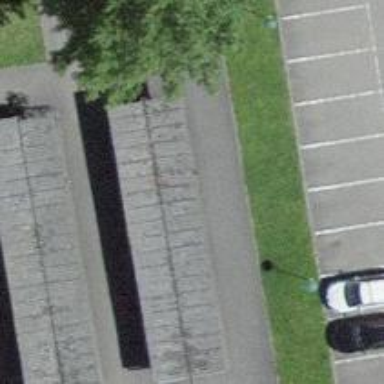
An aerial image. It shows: Bicycle parking area.